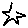
Label: star